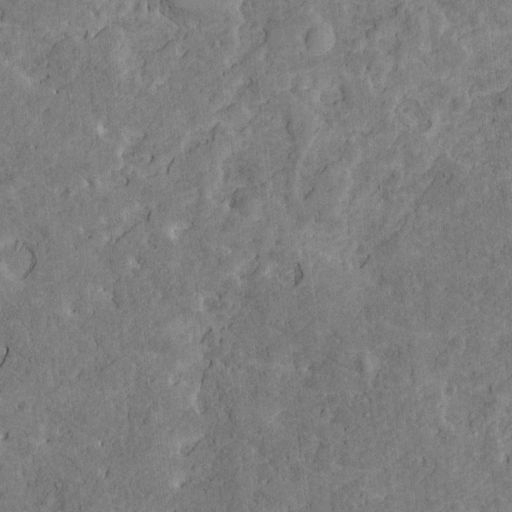
Classes present: Background